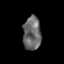
Tissue: prostate
Cell type: T cells
Senescence score: 0.3412
Nuclear area (px): 592
Mean DAPI intensity: 104.78